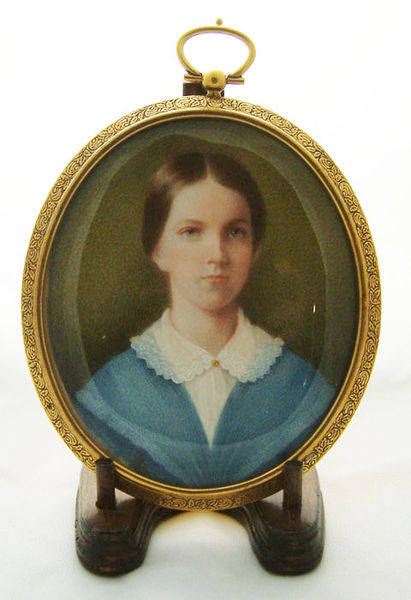
Titel: Alice Belin Flagg
Künstler: Charles Fraser
Standort: Amherst (Massachusetts, USA)
Institution: Mead Art Museum, Amherst College
Schlagwörter: blau, mädchen, braun, blick, jung, augen, kragen, spitze, portrait, gold, zart, wangenrot, blue, white, collar, female, green, hair, lady, woman, ernst, pattern, reflection, brown, wood, anhänger, girl, young, child, stand, ständer, frame, glass, small, victorian, brown hair, beautiful, blue dress, emaille, pedestal, open, medallion, jewelry, pendant, young woman, stern, dres, closed, gold frame, victorian era, locket, etchings, engravings, emily dickinson, gold trim, wooden stand